Question: I am using the following code to override and draw each list item within a ListBox.
'''
if (e.Index < 0) return;
// if the item state is selected then change the back color
if ((e.State & DrawItemState.Selected) == DrawItemState.Selected)
e = new DrawItemEventArgs(e.Graphics,
e.Font,
e.Bounds,
e.Index,
e.State ^ DrawItemState.Selected,
e.ForeColor,
Color.Red); // Choose the color
// Draw the background of the ListBox control for each item.
e.DrawBackground();
// Draw the current item text
e.Graphics.DrawString(studentsListBox.Items[e.Index].ToString(), e.Font, Brushes.Black, e.Bounds, StringFormat.GenericDefault);
// If the ListBox has focus, draw a focus rectangle around the selected item.
e.DrawFocusRectangle();
'''
The code is works as I would suspect, however I would also like to add a border to the entire drop-down portion of the list box (see the example image below.) How can I add the border to the entire list?

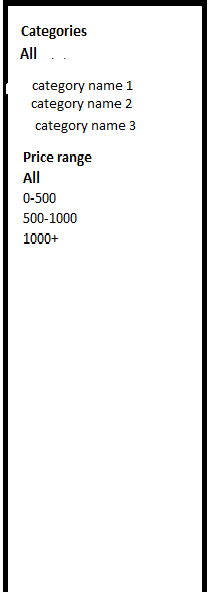
Answer: Since the title is referring to the border, I'll focus on that. I'm assuming you want to change the BorderStyle beyond just the given "None", "FixedSingle" and "Fixed3D"?
The ListBox does not support any kind of BorderColors, etc.
Your best bet is to change change the 'BorderStyle to "None"', 'IntegralHeight = False', and 'Dock = Fill', and then place it inside a panel.
For your panel, change 'BorderStlye = None', 'Padding (All) = 2', 'BackColor = Red'.
With WinForms, your choices are limited.